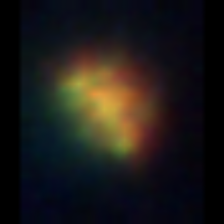
Taxon: Unknown_detritus
Group: Unknown